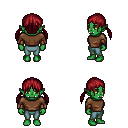
a pixel art fantasy rpg character, female body template, orc, green skin, brown long-sleeve shirt, teal pants, brunette twin-tailed hairstyle, leather bracers, four views (front, back, left, right), 2x2 character sprite sheet, small pixel art, hard edges, no anti-aliasing